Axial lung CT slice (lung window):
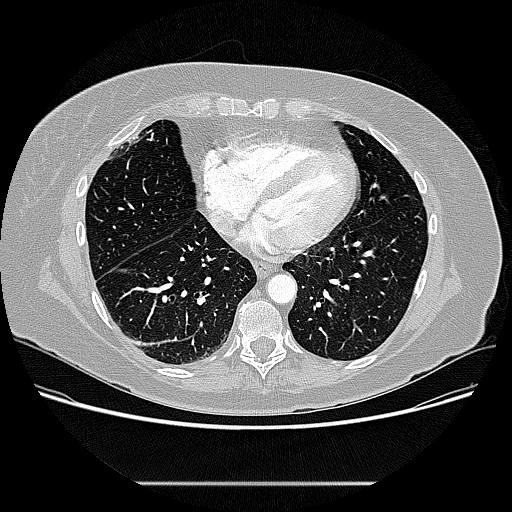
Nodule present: no